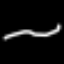
Label: line